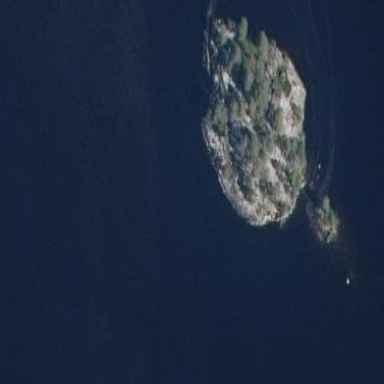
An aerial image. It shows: Islet.